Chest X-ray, AP view. Patient: 63 years old, sex F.
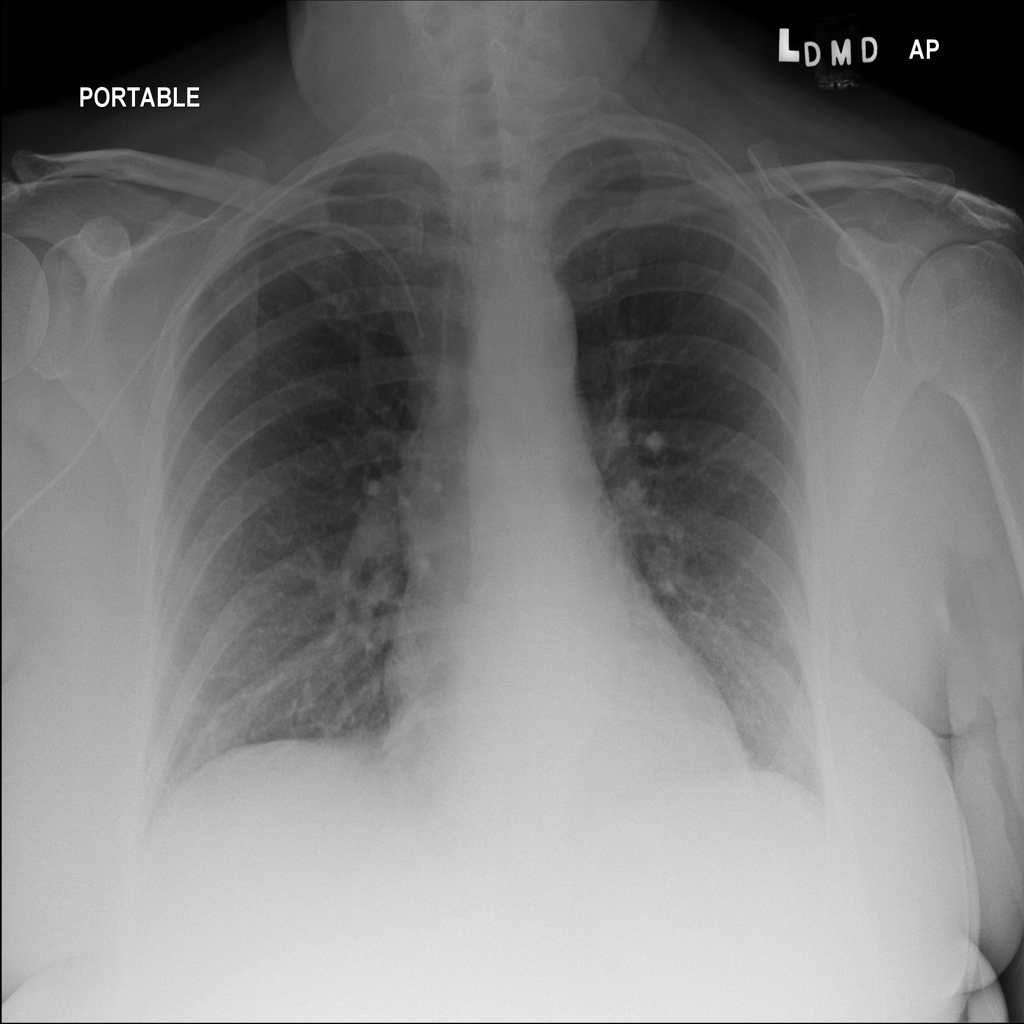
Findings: No Finding